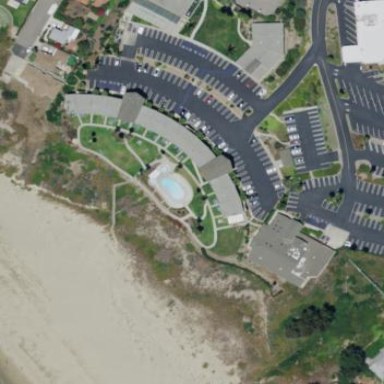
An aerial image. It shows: Hotel building.